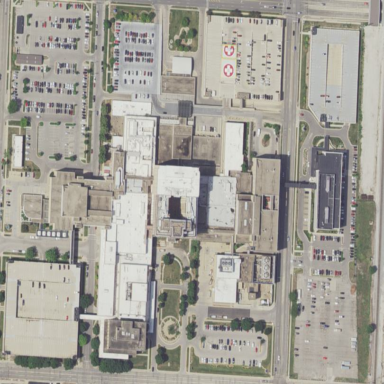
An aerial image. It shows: Healthcare facility identified as hospital.